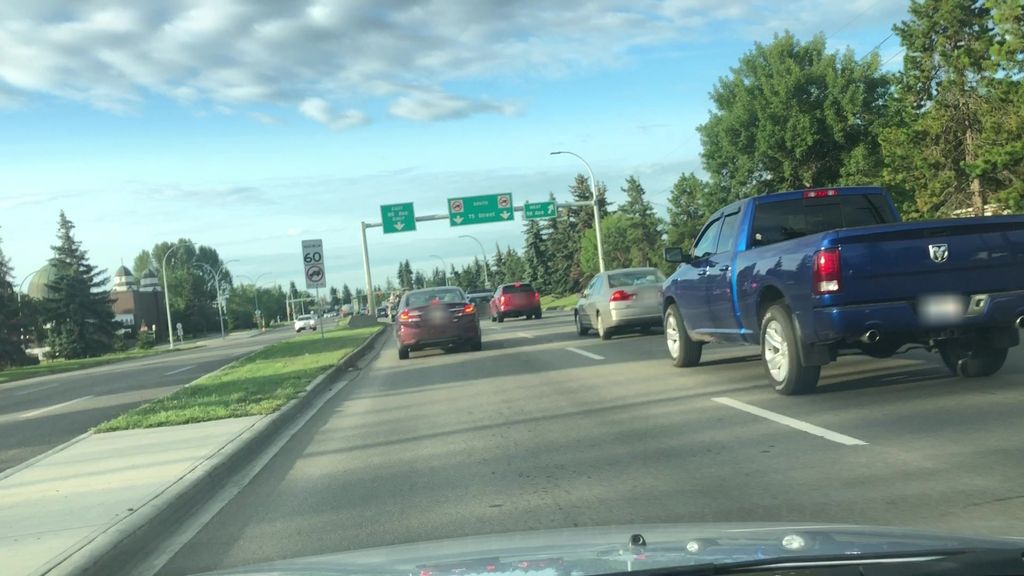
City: edmonton